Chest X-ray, PA view. Patient: 69 years old, sex M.
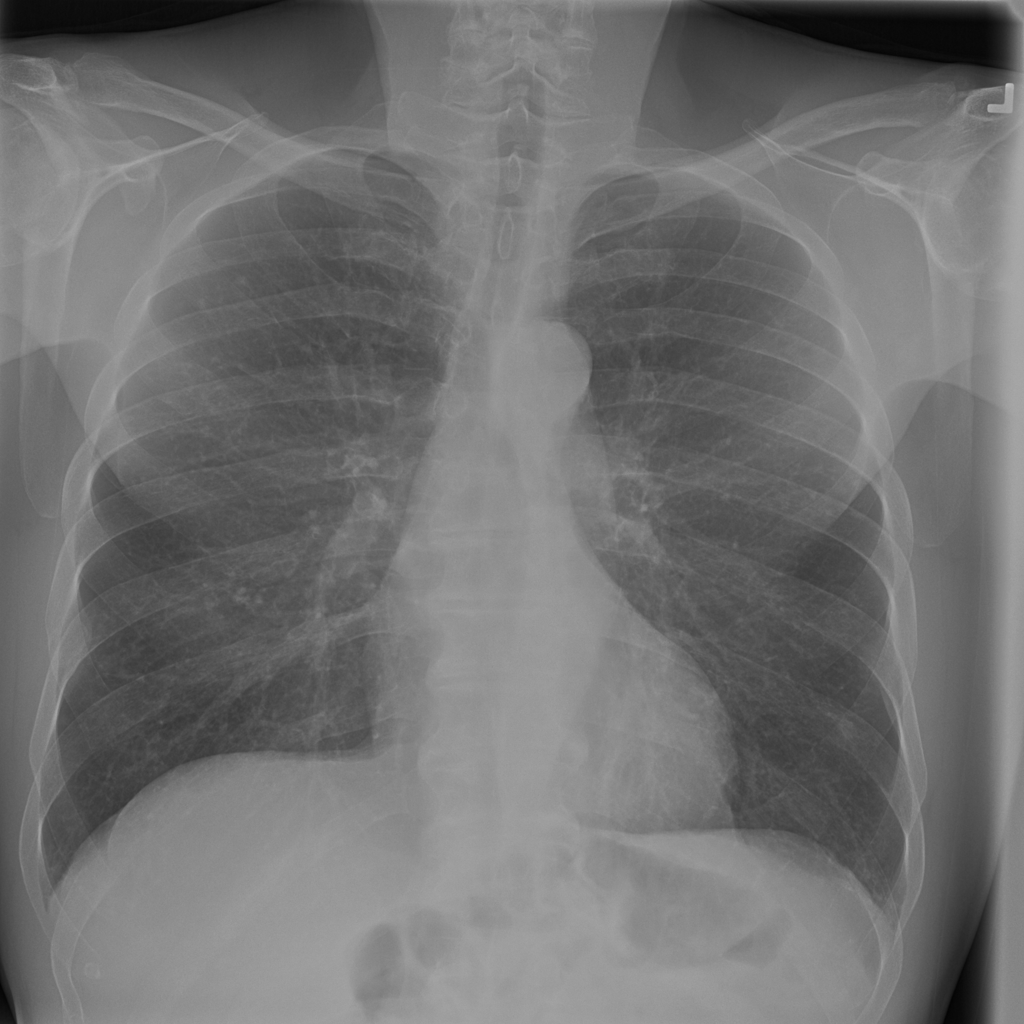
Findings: No Finding